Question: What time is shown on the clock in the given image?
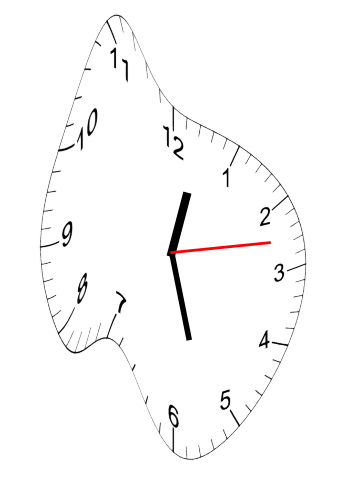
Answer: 12:27:13